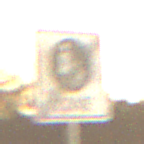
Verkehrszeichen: EndeFussgaengerzone
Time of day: Night
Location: Outdoor (Nature)
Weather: Clear
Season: NotSpecified
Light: Natural